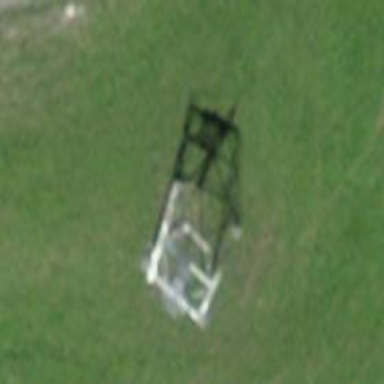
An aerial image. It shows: Pylon used for aerialway.